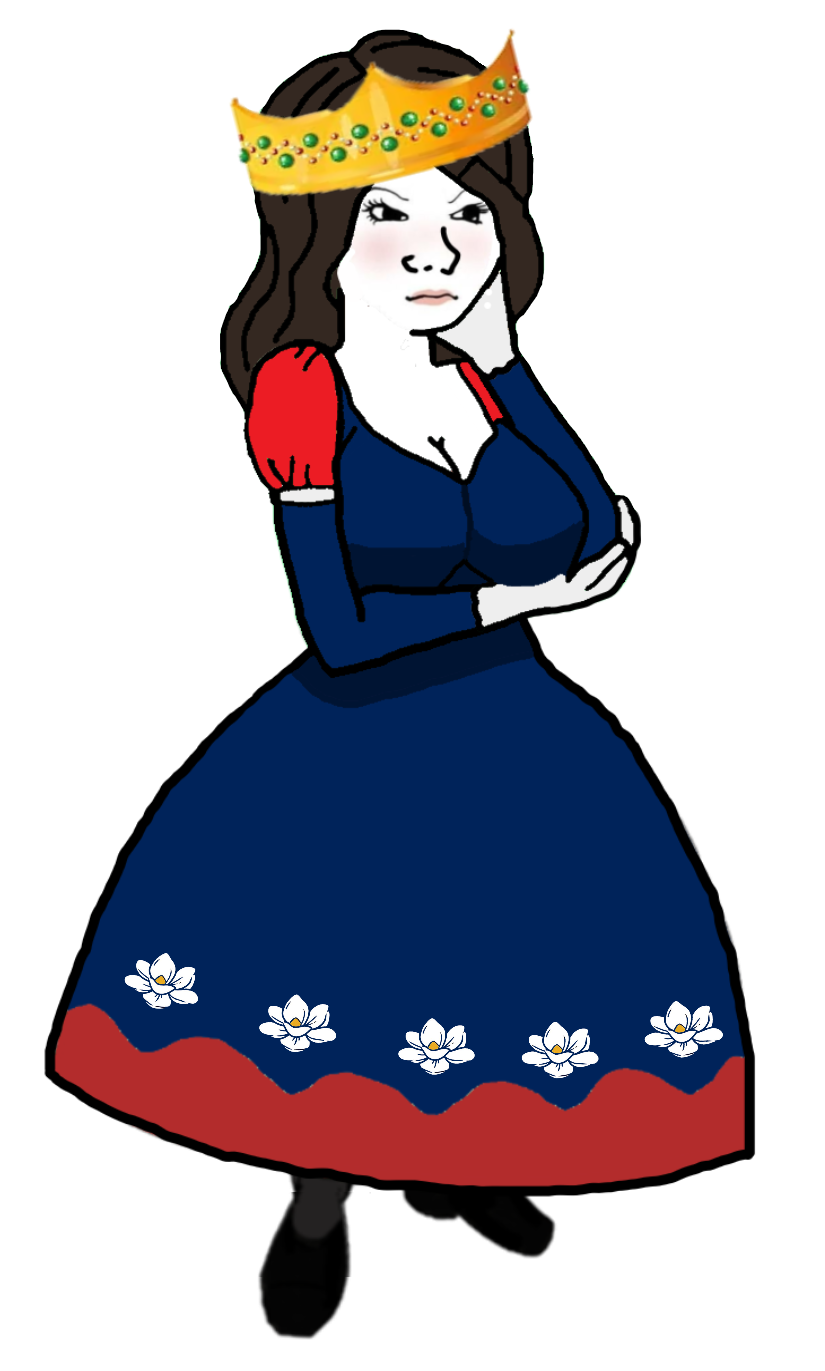
Label: 5_Trad_Wife